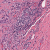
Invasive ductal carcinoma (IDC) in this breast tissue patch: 1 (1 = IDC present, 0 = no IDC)